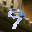
Label: 9